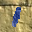
Label: 1